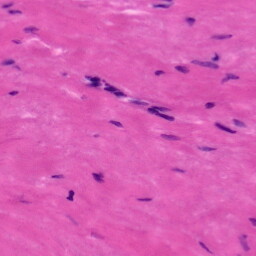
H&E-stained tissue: Tonsil